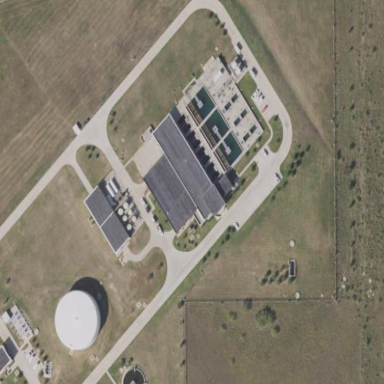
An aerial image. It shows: Man-made water works facility.